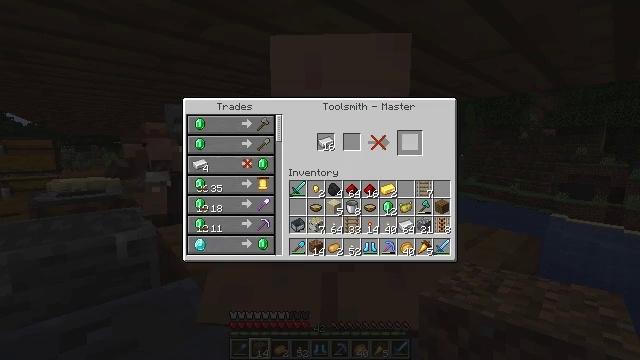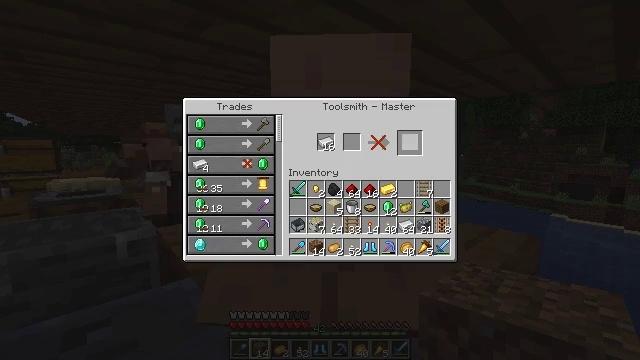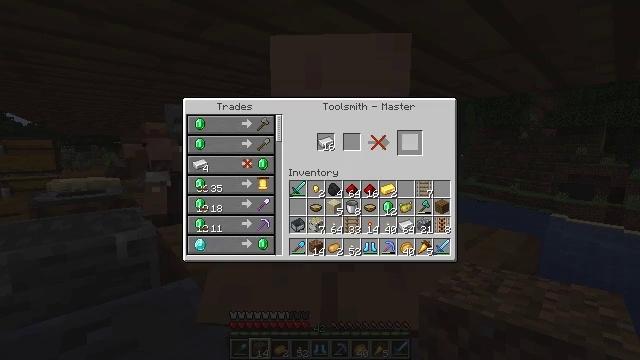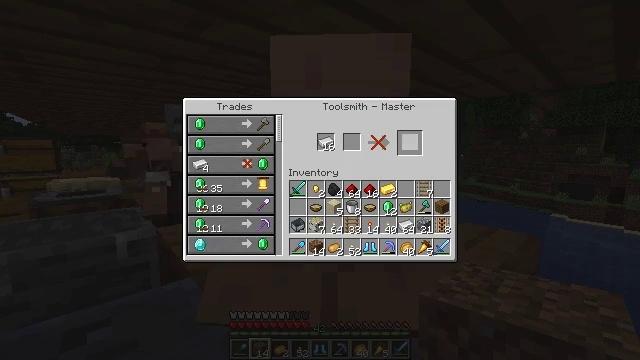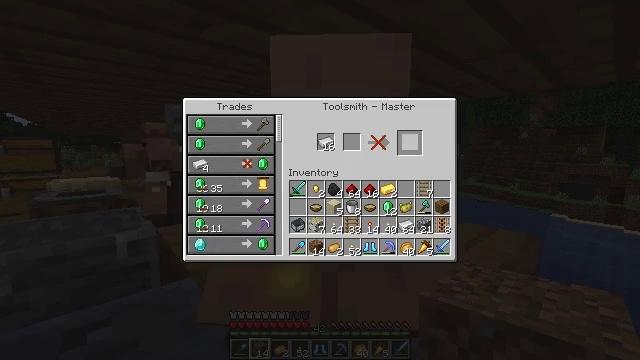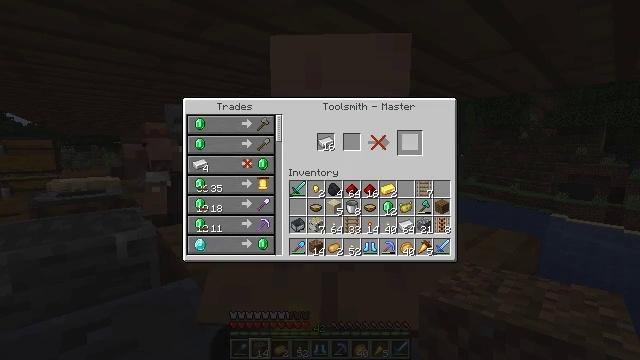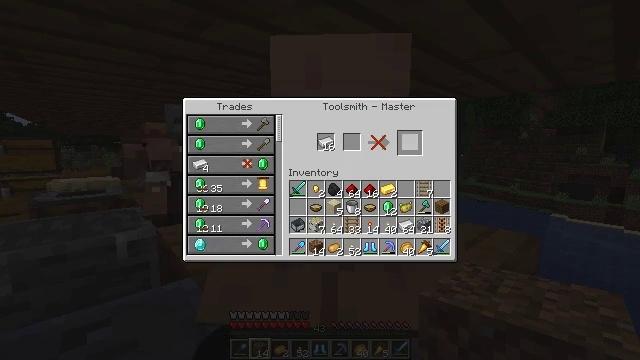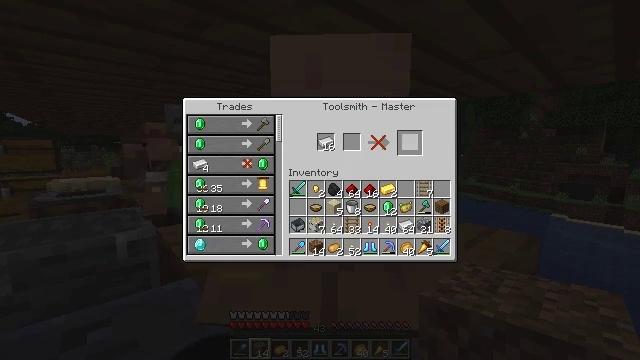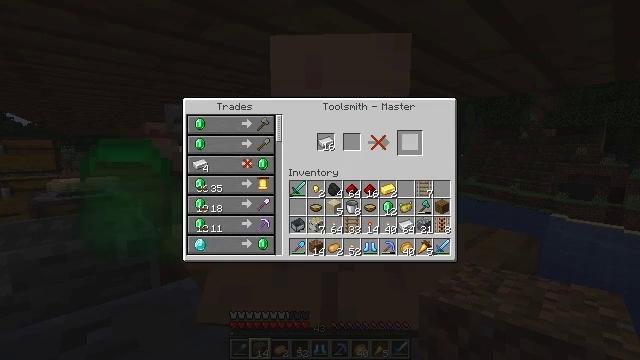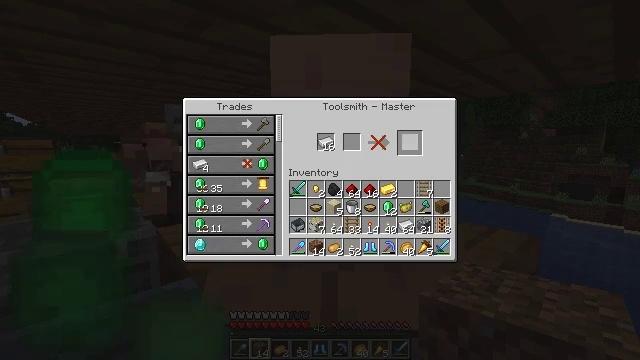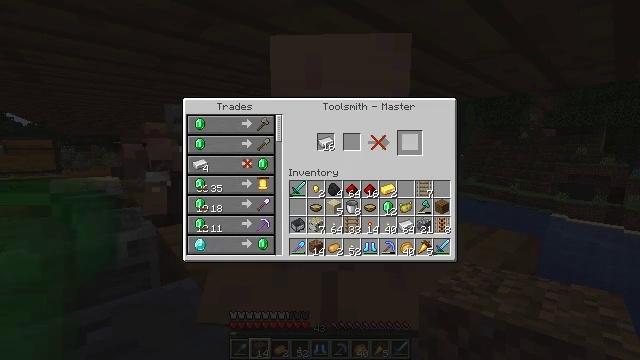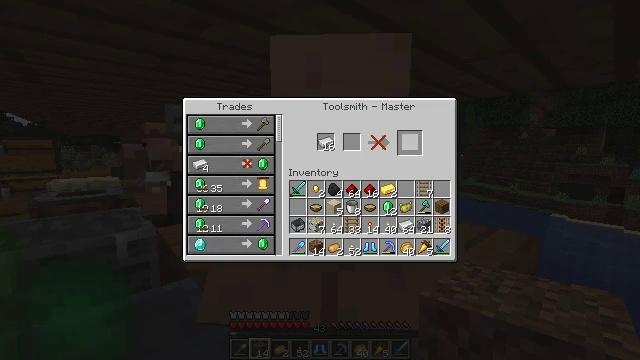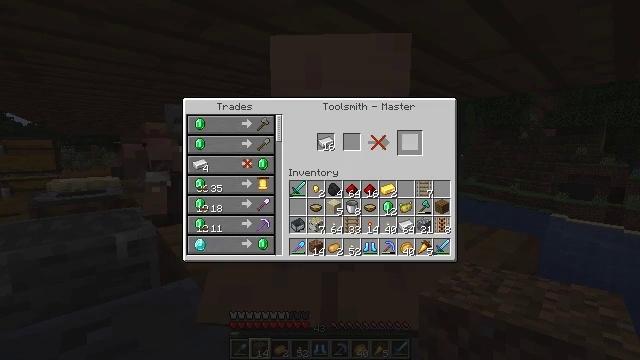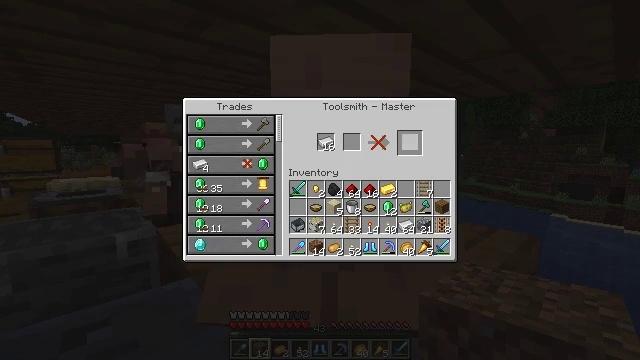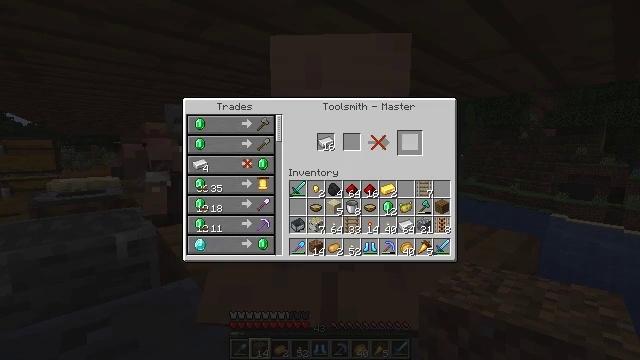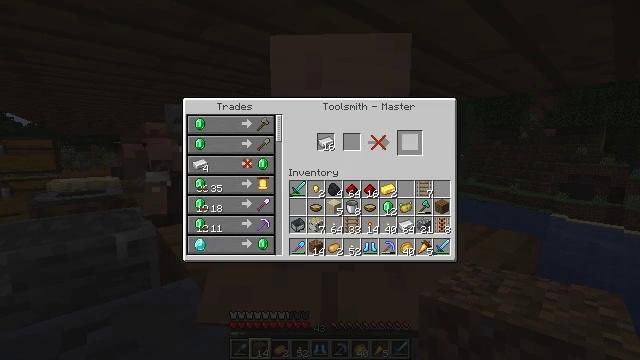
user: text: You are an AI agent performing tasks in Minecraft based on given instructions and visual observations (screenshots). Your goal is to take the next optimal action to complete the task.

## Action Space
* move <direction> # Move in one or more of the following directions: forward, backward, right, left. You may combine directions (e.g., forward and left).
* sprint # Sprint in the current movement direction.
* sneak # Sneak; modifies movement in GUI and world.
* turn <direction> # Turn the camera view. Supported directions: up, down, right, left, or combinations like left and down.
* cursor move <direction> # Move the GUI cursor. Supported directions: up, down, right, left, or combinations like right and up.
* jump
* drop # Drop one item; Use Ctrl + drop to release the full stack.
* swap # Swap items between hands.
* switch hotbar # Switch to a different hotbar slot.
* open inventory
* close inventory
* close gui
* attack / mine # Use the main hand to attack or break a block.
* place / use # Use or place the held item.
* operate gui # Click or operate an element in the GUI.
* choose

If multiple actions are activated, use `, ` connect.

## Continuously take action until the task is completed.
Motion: motion action
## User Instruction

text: Craft a golden carrot.
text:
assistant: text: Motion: sneak, open gui
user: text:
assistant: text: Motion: sneak
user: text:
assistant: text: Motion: sneak
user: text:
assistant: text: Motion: sneak
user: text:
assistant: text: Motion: sneak
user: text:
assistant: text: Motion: sneak
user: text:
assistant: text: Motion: sneak
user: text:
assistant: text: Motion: sneak
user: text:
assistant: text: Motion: sneak
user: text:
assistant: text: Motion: sneak
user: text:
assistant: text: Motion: sneak
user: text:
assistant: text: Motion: sneak
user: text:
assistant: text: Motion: no_op
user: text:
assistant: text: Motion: no_op
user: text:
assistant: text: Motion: no_op
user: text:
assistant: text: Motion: no_op
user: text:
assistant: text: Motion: no_op
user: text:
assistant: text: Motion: no_op
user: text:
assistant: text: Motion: no_op
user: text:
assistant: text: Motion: no_op
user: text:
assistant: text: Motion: no_op
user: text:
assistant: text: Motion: close gui
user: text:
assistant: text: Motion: no_op
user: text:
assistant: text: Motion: no_op
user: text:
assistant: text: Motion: no_op
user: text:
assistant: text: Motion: no_op
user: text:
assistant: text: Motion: no_op
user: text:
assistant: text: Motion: no_op
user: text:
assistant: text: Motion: no_op
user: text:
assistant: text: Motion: no_op